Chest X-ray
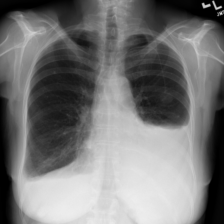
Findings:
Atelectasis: negative
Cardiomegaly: negative
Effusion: positive
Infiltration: negative
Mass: negative
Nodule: negative
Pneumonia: negative
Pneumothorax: negative
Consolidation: negative
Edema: negative
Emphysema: negative
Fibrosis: negative
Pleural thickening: negative
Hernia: negative